Question: I have a set of 'N' random paths that start at a point 'X'. I have a Slider which changes the initial point 'X' and thus generates new 'N' paths. I would like to be able to update the paths but 'set_ydata' only accepts 1D array. At the moment I am clearing the axes and plotting at every update, which is not very efficient. Is there any built-in way of doing it in 'matplotlib'?
'''
xJ = arange(-10,10,0.1)
psinaive = zeros((xJ.shape[0]))
uapprox = zeros((xJ.shape[0],Nt))
wplot = []
wcondplot = []
for i,x in enumerate(xJ):
WJ = sqrt(dt)*np.random.randn(Ntraj,Nt)
WJ[:,0] = x
WJ = np.cumsum(WJ,1)
wplot.append(WJ)
cond = V(WJ,limits)[0]
wcondplot.append(WJ[cond,:])
wa = 1.0/WJ.shape[0]*exp(-phi(WJ[:,-1],alpha)/lmbda)
psinaive[i] = sum(wa[cond])
uapprox[i,:] = 1.0/psinaive[i]*np.dot(wa[cond],WJ[cond,:]).flatten()
if i % 10 == 0:
print '..%.1f'%x,
J = -lmbda*log(psinaive)
#plot results
ax1=subplot(221)
plot(xJ,J)
plot(xJ,Jl(xJ,ti,tf,alpha,R,v,t1,limits))
title('$J(x,t)$')
plt.axvline(x=-10)
subplot(222)
plot(xJ,uapprox[:,0])
ax3 = subplot(223)
plot(t,wplot[0].T,alpha=0.2)
title('%d paths'%Ntraj)
ylim((-15,15))
ymin,ymax = ylim()
plt.axvline(x=t1, ymin=(d-ymin)/(ymax-ymin), linewidth=2, color='k')
plt.axvline(x=t1, ymin=(b-ymin)/(ymax-ymin), ymax = (c-ymin)/(ymax-ymin), linewidth=2, color='k')
plt.axvline(x=t1, ymax=(a-ymin)/(ymax-ymin), linewidth=2, color='k')
ax4 = subplot(224)
ax4.set_title('No alive paths')
if len(wcondplot[0])>0:
ax4.plot(t,wcondplot[0].T,alpha=0.2)
ax4.set_title('%d alive from %d paths'%(len(wcondplot[0]),Ntraj))
ylim((-15,15))
ymin,ymax = ylim()
plt.axvline(x=t1, ymin=(d-ymin)/(ymax-ymin), linewidth=2, color='k')
plt.axvline(x=t1, ymin=(b-ymin)/(ymax-ymin), ymax = (c-ymin)/(ymax-ymin), linewidth=2, color='k')
plt.axvline(x=t1, ymax=(a-ymin)/(ymax-ymin), linewidth=2, color='k')
subplots_adjust(0.15,0.25)
axsx = axes([0.15,0.1,0.75,0.1])
slx = Slider(axsx,'x',0,len(xJ),0,valfmt='%.0f')
def updatex(val):
x = int(val)
ax1.cla()
ax1.plot(xJ,J)
ax1.plot(xJ,Jl(xJ,ti,tf,alpha,R,v,t1,limits))
ax1.set_title('$J(x,t)$')
ax1.axvline(x=xJ[x])
ax3.cla()
ax3.plot(t,wplot[x].T,alpha=0.2)
ax3.set_title('%d paths'%Ntraj)
ax3.set_ylim((-15,15))
ymin,ymax = ax3.get_ylim()
ax3.axvline(x=t1, ymin=(d-ymin)/(ymax-ymin), linewidth=2, color='k')
ax3.axvline(x=t1, ymin=(b-ymin)/(ymax-ymin), ymax = (c-ymin)/(ymax-ymin), linewidth=2, color='k')
ax3.axvline(x=t1, ymax=(a-ymin)/(ymax-ymin), linewidth=2, color='k')
ax4.cla()
ax4.set_title('No alive paths')
if len(wcondplot[x])>0:
ax4.plot(t,wcondplot[x].T,alpha=0.4)
ax4.set_title('%d alive from %d paths'%(len(wcondplot[x]),Ntraj))
ax4.set_ylim((-15,15))
ymin,ymax = ax4.get_ylim()
ax4.axvline(x=t1, ymin=(d-ymin)/(ymax-ymin), linewidth=2, color='k')
ax4.axvline(x=t1, ymin=(b-ymin)/(ymax-ymin), ymax = (c-ymin)/(ymax-ymin), linewidth=2, color='k')
ax4.axvline(x=t1, ymax=(a-ymin)/(ymax-ymin), linewidth=2, color='k')
draw()
slx.on_changed(updatex)
'''
The result is:

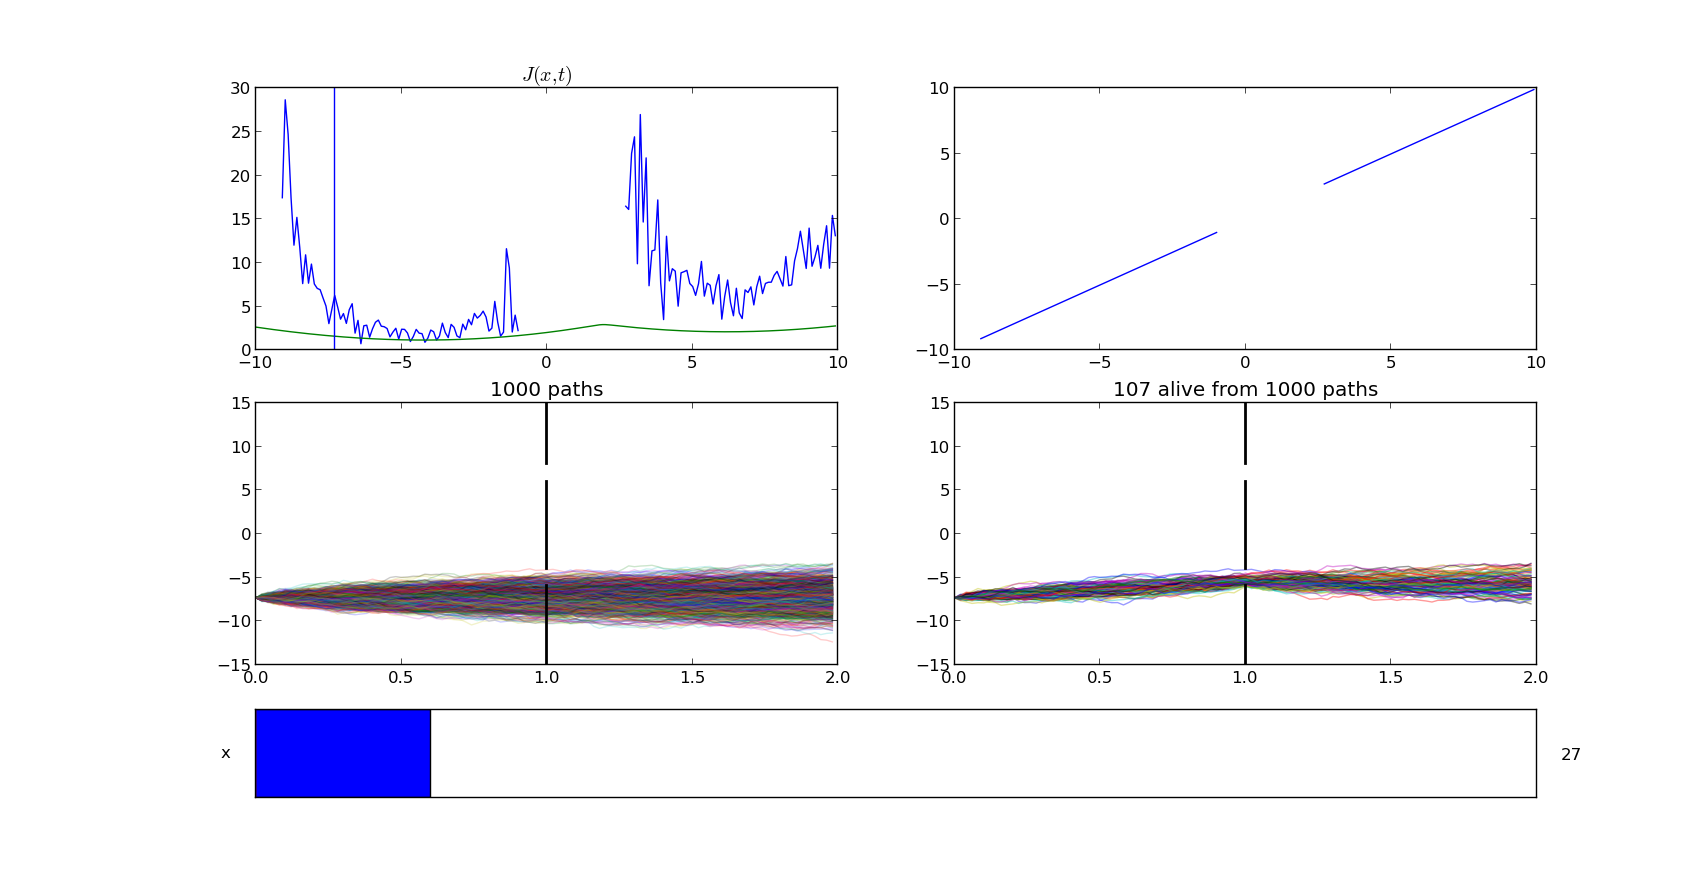
Answer: You could use the fact that if you arrays contain nans, matplotlib will create distinct segments, despite the 1d-mensionality of the array
'''
x = (np.arange(5 * 4) % 4).reshape(5, 4) * 1.
x[x==3] = np.nan
y = x + (np.arange(5 * 4)/4).reshape(5,4)*1.
line2d = plt.plot(x.flatten(),y.flatten()) [0]
print x,y
> [[ 0., 1., 2., nan],
> [ 0., 1., 2., nan],
> [ 0., 1., 2., nan],
> [ 0., 1., 2., nan],
> [ 0., 1., 2., nan]]
> [[ 0. 1. 2. nan]
> [ 1. 2. 3. nan]
> [ 2. 3. 4. nan]
> [ 3. 4. 5. nan]
> [ 4. 5. 6. nan]]
'''
Then you can without problems use set_data() methods, for example:
'''
line2d.set_data(y.flatten()+3)
'''